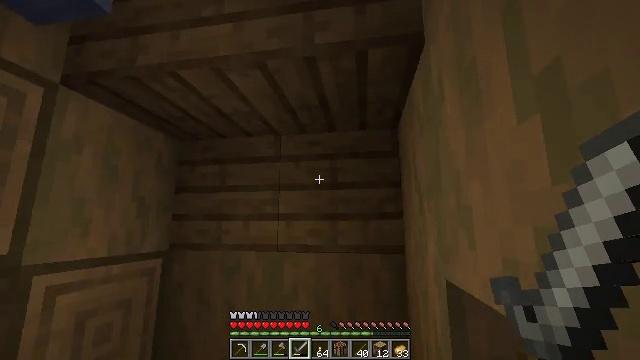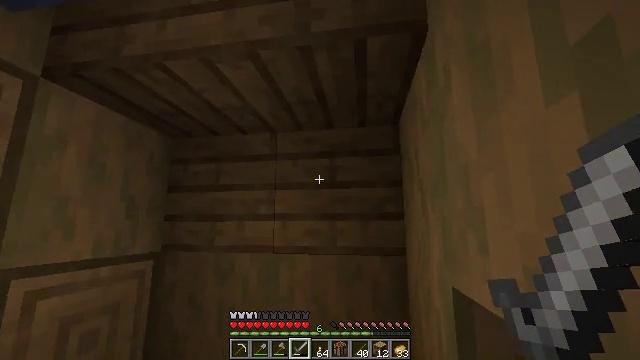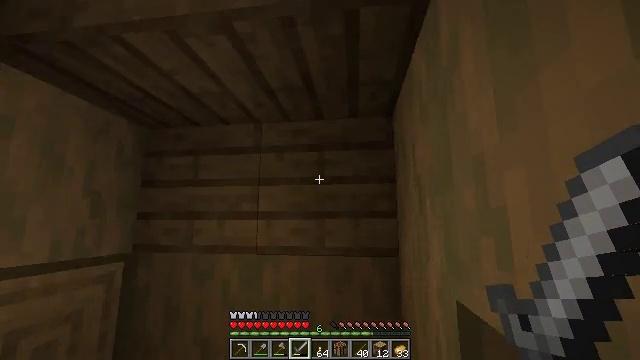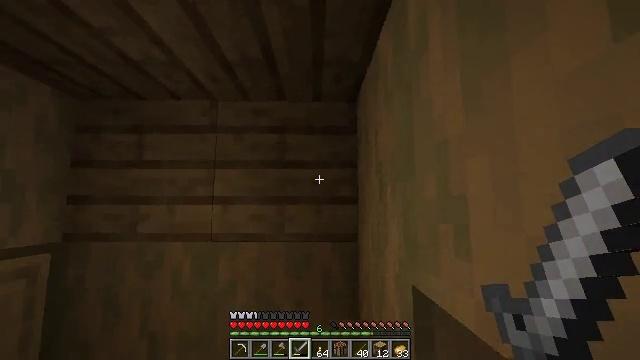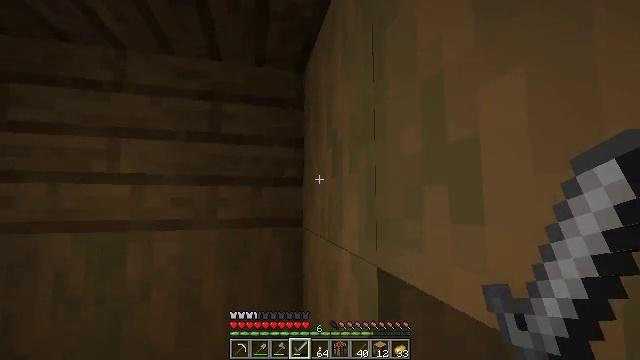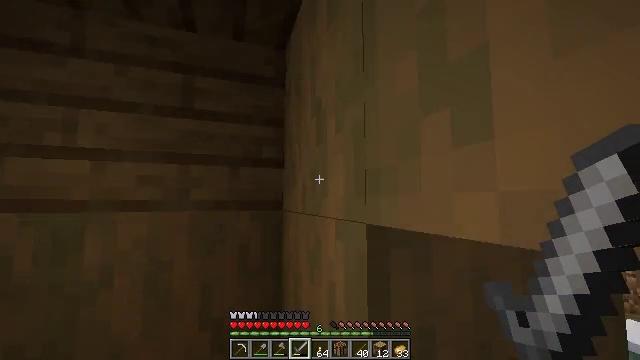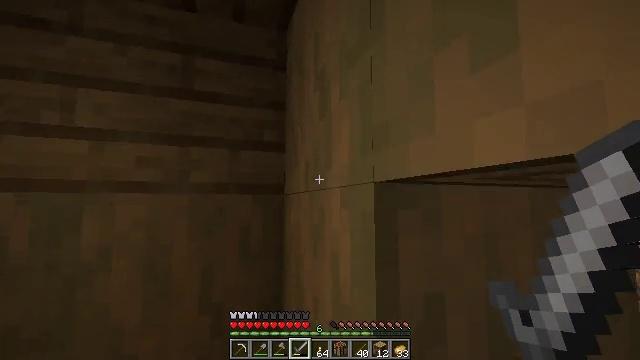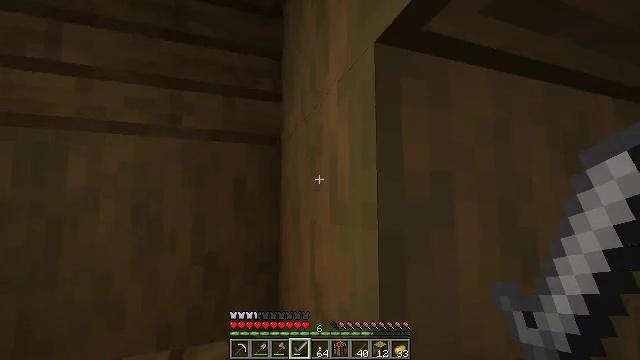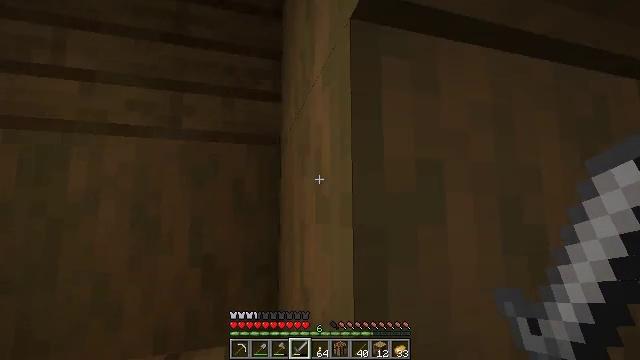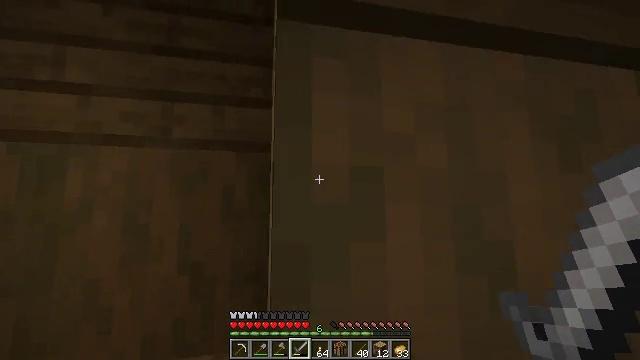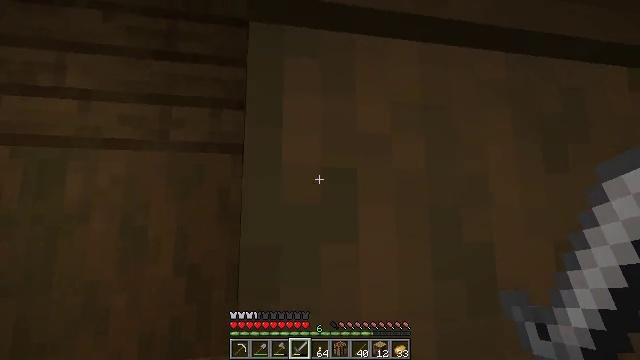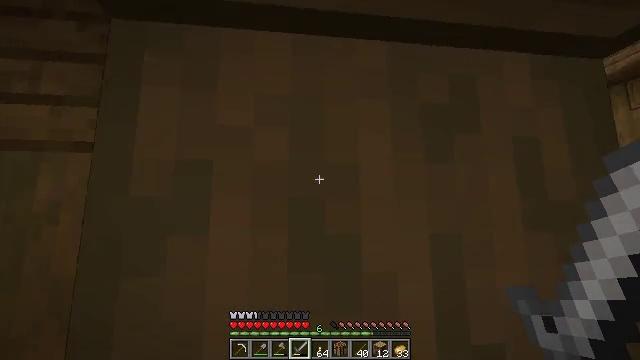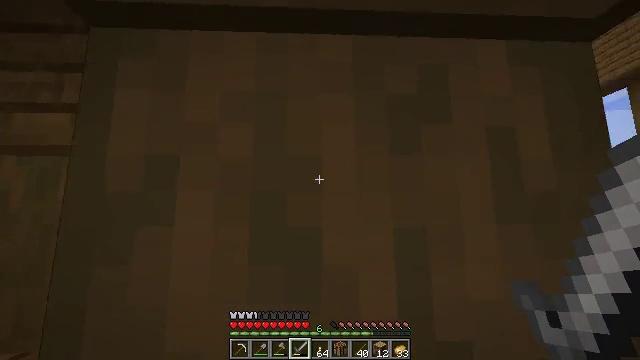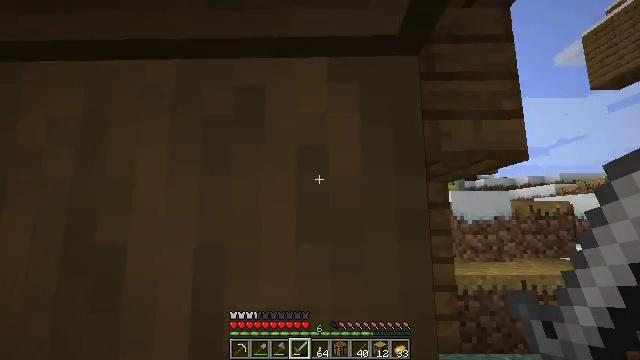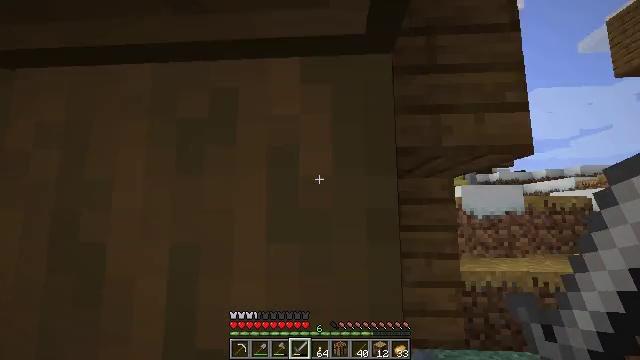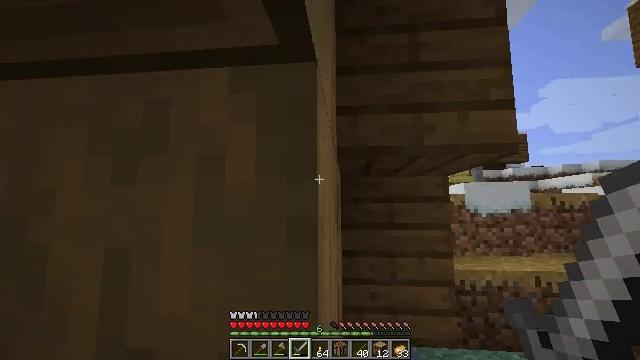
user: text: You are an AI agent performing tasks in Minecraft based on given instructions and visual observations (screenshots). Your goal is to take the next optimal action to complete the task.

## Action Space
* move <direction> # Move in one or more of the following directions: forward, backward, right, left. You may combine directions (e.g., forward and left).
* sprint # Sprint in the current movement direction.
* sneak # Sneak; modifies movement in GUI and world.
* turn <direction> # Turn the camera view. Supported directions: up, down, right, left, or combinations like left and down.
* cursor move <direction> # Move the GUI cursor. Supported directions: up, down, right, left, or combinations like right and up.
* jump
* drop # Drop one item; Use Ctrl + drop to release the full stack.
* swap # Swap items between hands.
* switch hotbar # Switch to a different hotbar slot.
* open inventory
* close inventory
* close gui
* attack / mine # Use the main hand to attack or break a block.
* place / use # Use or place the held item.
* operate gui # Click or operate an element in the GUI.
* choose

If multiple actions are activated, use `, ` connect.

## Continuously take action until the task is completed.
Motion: motion action
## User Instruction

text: Gather spruce leaves to collect foliage.
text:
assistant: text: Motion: move forward and move right
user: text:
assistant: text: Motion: move forward and move right, turn right
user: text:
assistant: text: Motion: move forward and move right, turn right and down
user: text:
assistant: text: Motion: move forward and move right, turn right and down
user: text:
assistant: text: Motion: move right, turn right
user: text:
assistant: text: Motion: move right
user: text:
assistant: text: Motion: move right
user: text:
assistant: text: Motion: move right, turn left and up
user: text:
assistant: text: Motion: move right, turn left and up
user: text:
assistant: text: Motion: move right, turn left
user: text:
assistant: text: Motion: move right, turn left
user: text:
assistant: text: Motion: move right, turn left
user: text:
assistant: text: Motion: move right, turn left
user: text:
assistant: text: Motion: move right, turn left and down
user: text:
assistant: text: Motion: move right, turn left
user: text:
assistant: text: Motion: move right, turn left and down
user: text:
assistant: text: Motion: move right, turn left and down
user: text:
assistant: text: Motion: move right, turn left and down
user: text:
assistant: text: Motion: move right, turn left
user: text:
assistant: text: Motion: move right, turn left
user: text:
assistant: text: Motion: move right, turn left
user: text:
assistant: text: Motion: move right, turn left
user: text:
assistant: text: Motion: move right, turn left
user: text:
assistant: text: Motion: move right
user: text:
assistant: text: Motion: move right
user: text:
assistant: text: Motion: move right, turn left
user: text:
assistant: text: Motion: move right, turn left
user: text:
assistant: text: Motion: move right, turn left and up
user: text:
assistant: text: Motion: move right, turn left and up
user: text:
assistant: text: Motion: move right, turn left and up